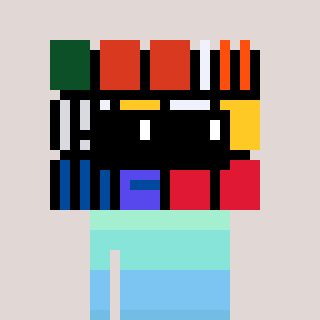
a pixel art character with square black sunglasses, a abstract-shaped head and a hotbrown-colored body on a warm background